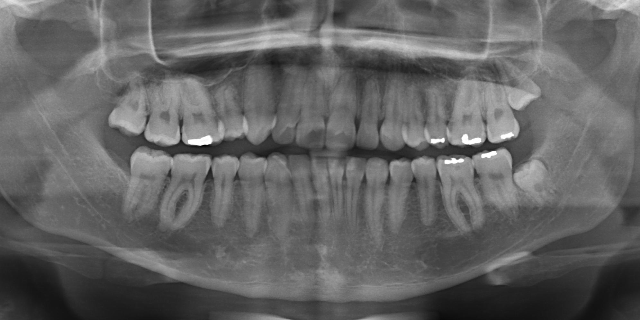
adult